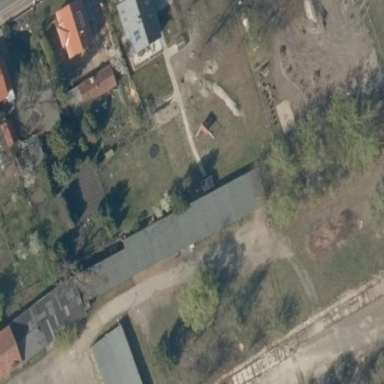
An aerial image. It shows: Group of garages.